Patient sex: M
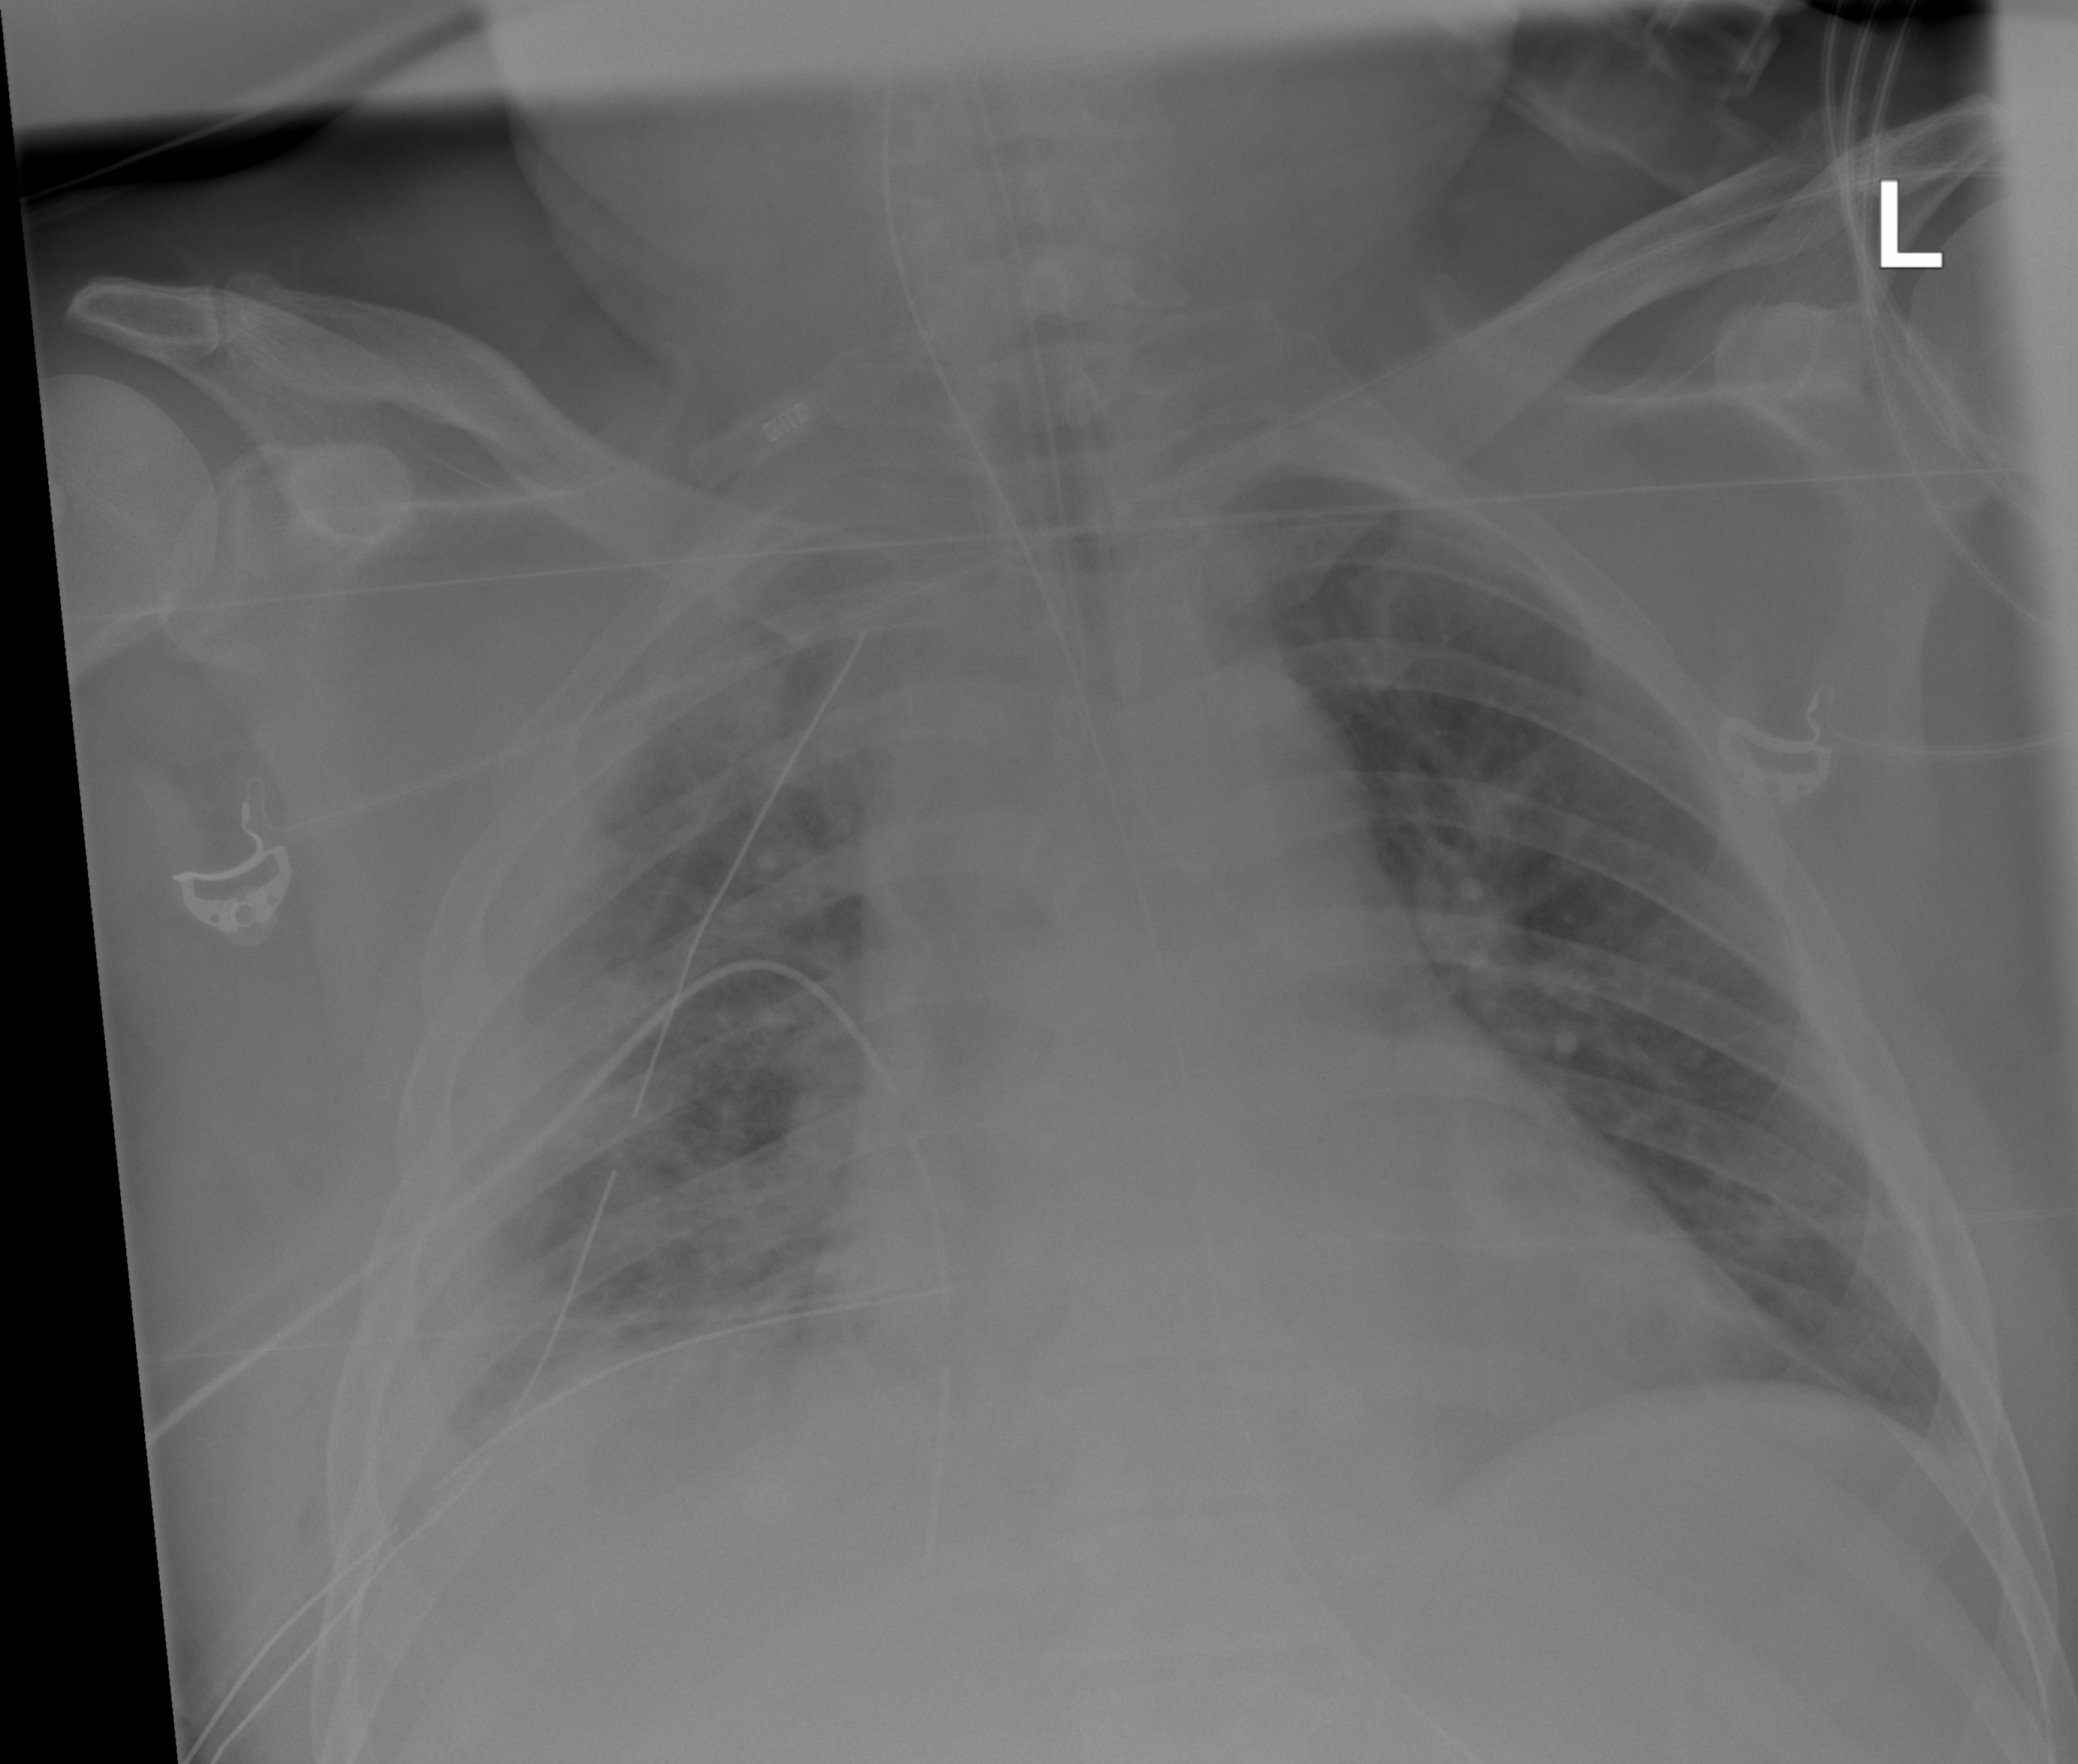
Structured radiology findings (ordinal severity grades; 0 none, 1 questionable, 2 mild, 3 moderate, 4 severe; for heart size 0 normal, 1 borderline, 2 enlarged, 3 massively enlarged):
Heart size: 2
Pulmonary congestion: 0
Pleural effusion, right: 2
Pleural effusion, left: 0
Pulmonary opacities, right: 2
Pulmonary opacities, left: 0
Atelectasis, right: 2
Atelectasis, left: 1